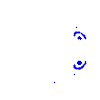
Particle: electron